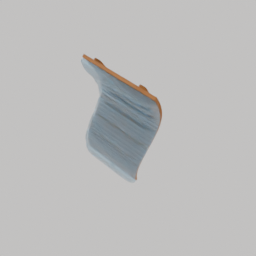
Label: furniture